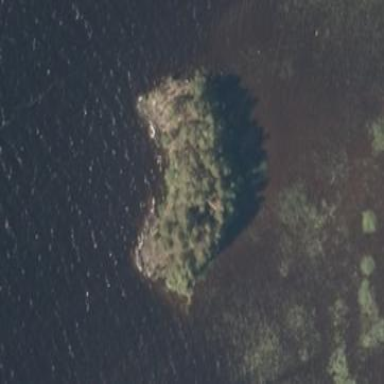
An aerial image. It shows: Image showing island.